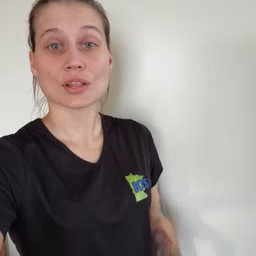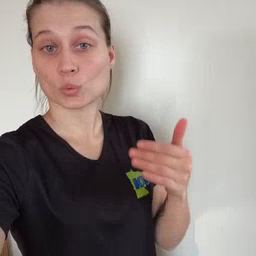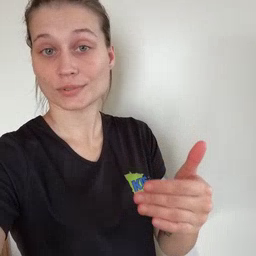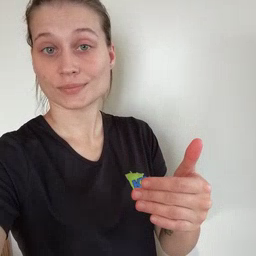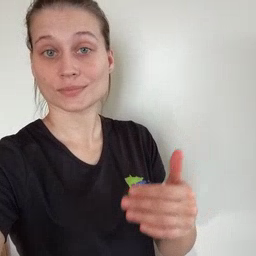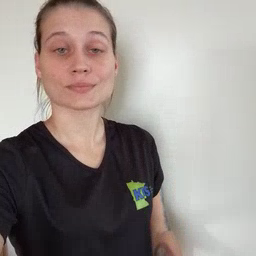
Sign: close